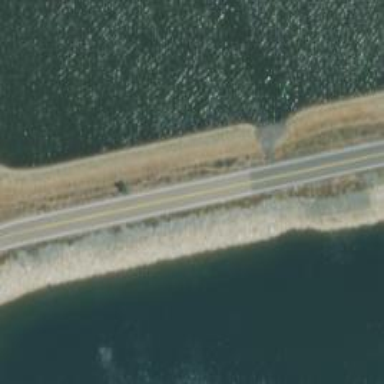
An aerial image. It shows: Tertiary road with embankment.